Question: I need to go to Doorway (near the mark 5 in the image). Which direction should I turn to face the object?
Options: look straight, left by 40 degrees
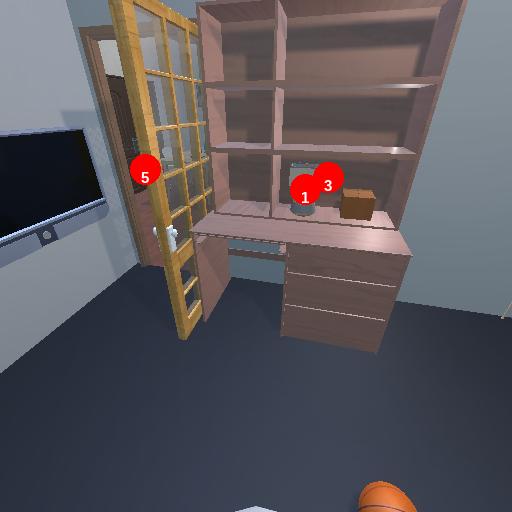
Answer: look straight